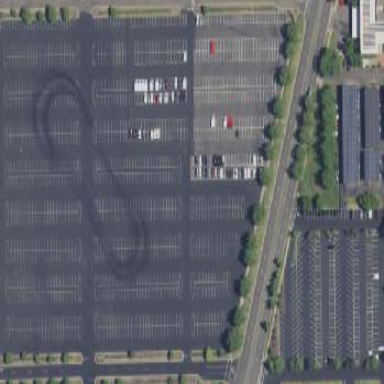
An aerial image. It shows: Parking area with surface.